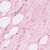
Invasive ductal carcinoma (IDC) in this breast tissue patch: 0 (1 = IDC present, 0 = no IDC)